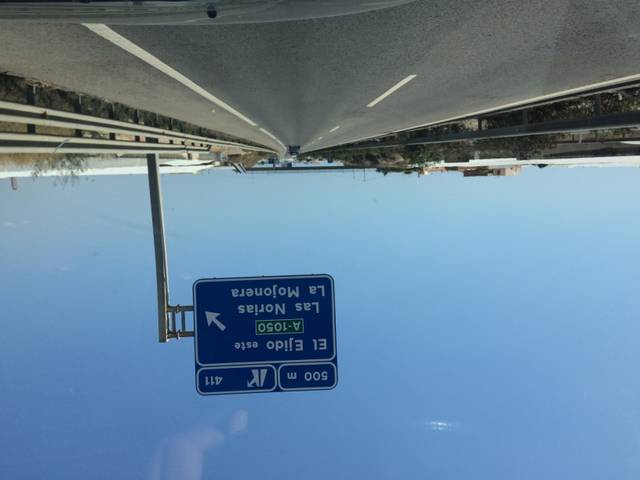
Region: Spain
Coordinates: 36.777, -2.769